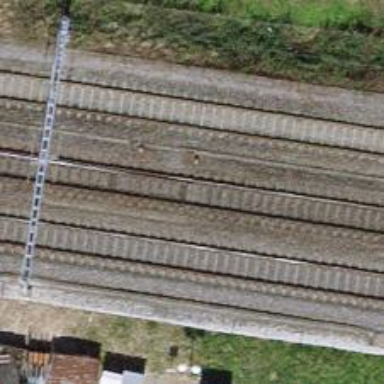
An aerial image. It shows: Single-track electrified railway with contact line.